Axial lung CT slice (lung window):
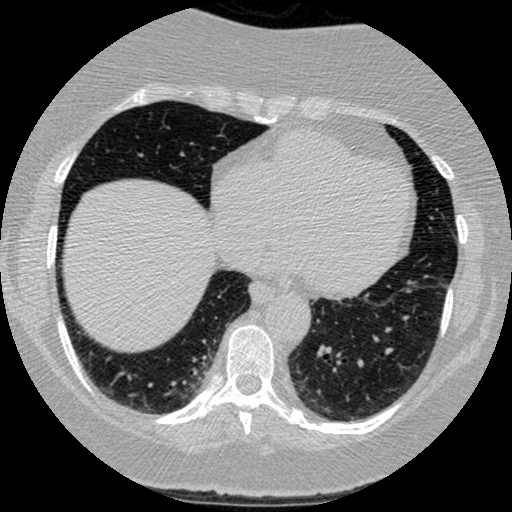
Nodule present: no